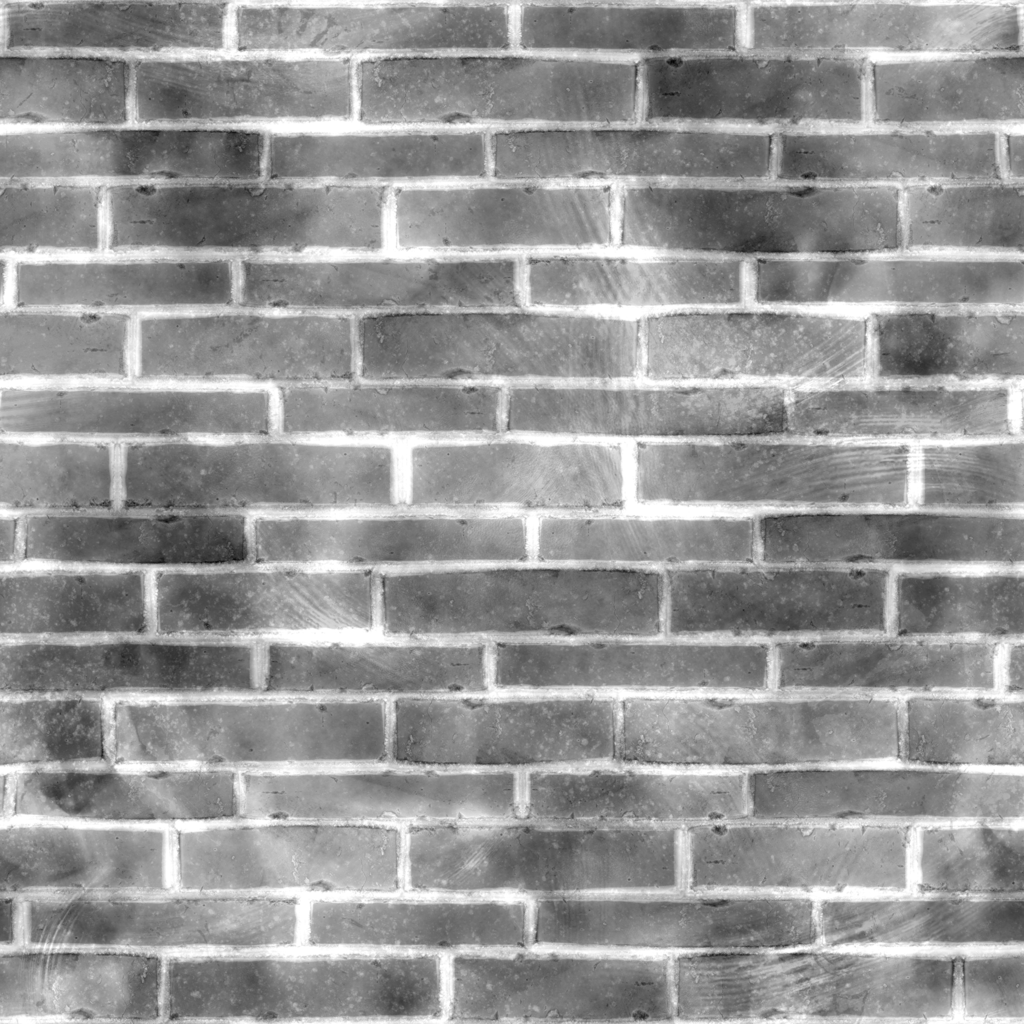
Texture map type: Roughness